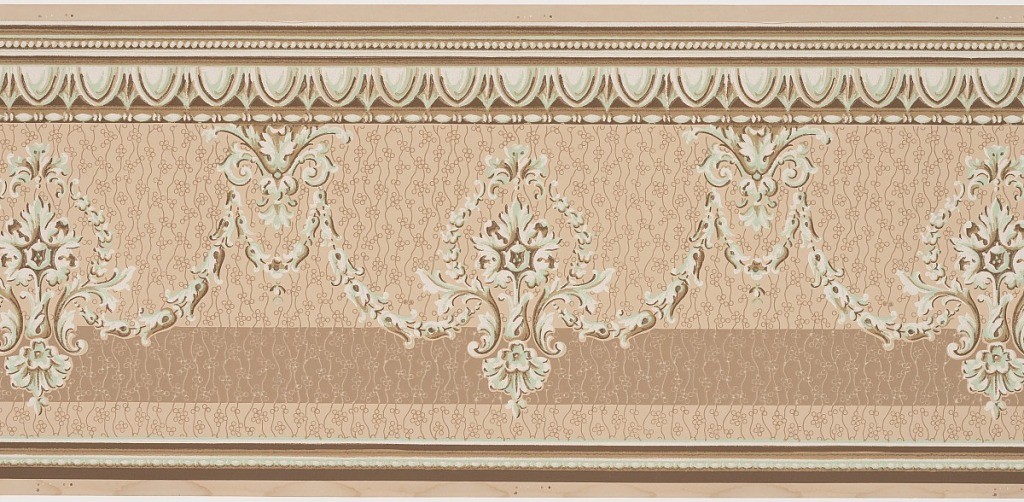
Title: Frieze
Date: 1905–1915
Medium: Machine-printed paper
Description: Alternating open fleur-de-lis with stylized leaf motif within each motif connected by strand of tulips. A border of the egg-and-dart motif runs under the above design. Printed in brown, white and pale green on a tan ground.